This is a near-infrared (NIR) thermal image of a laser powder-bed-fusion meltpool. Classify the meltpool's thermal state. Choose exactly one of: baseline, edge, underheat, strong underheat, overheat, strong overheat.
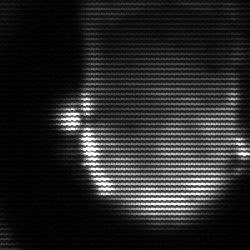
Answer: baseline